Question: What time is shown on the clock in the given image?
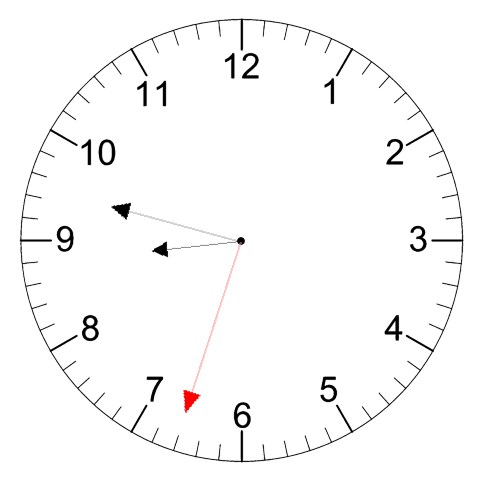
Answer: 08:47:33